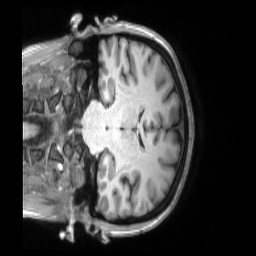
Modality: T1w
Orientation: coronal
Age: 35
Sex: female
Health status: ill
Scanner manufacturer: siemens
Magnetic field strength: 3 T
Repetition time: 2.2 s
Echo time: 0.00157 s